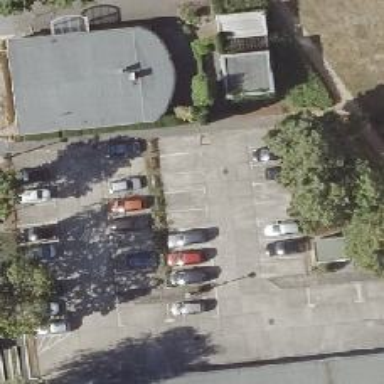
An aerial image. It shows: Road serving as parking aisle.